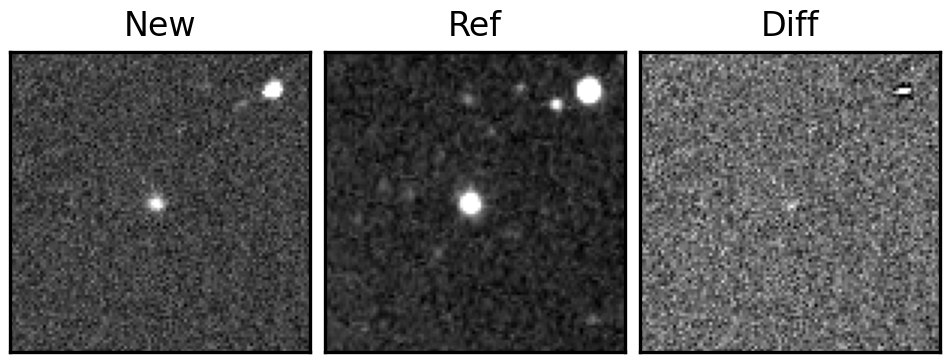
Label: real